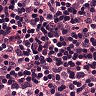
Metastatic tissue present: yes